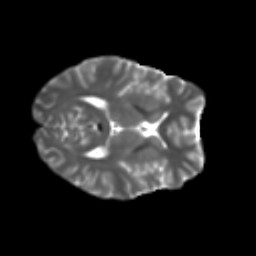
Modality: T2w
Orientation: axial
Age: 22
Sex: female
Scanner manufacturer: ge
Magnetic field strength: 3 T
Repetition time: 7.8 s
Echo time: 0.0606 s